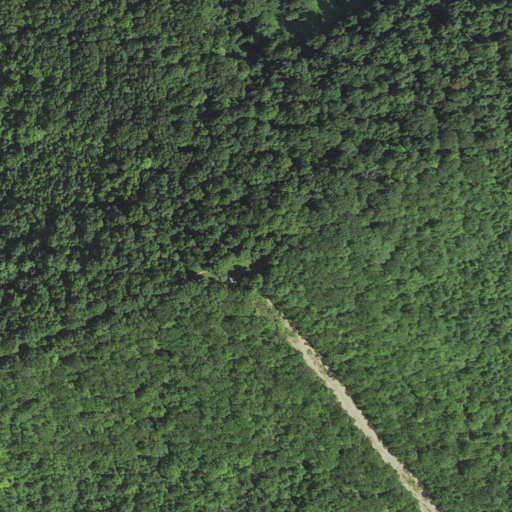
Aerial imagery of mountain in North Carolina named Davy Mountain containing only deciduous forest